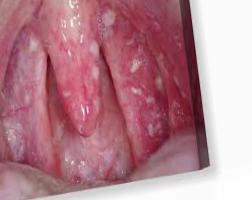
Condition: Mouth Ulcer